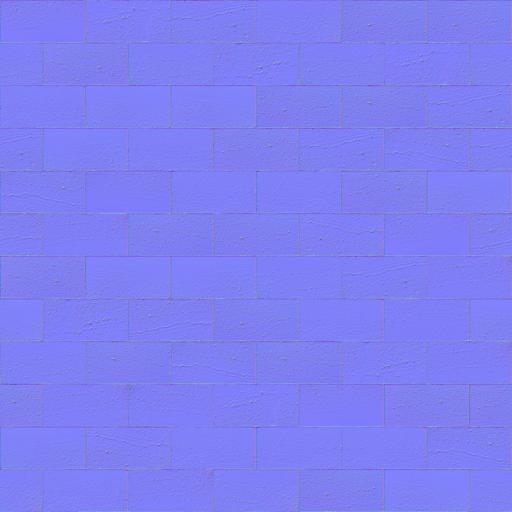
paving stones